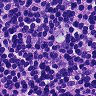
Metastatic tissue present: no